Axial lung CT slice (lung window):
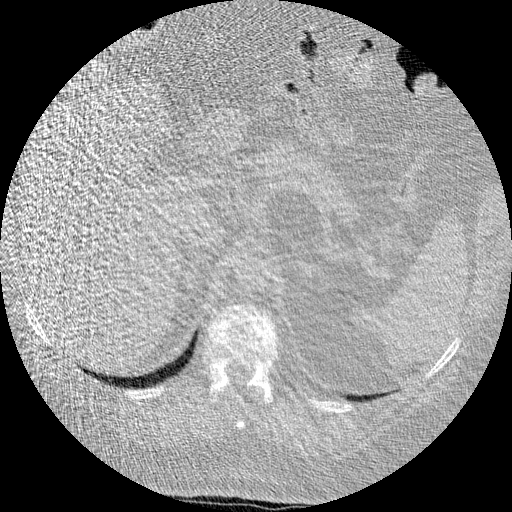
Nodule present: no